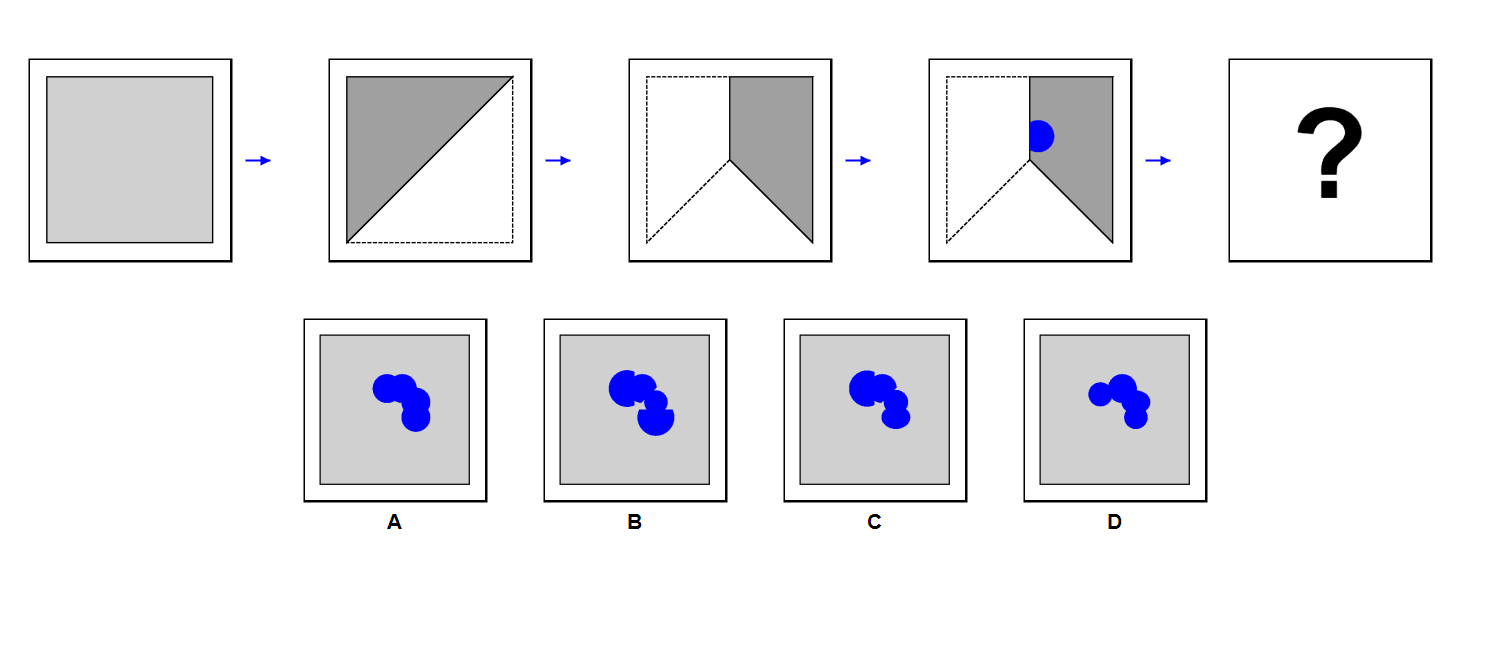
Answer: A